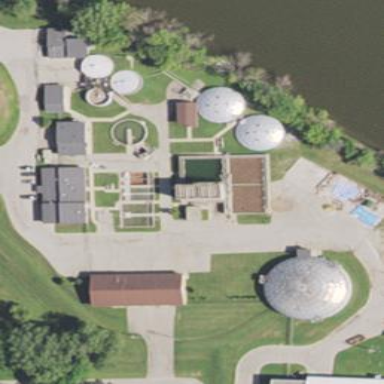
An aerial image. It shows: Wastewater plant.